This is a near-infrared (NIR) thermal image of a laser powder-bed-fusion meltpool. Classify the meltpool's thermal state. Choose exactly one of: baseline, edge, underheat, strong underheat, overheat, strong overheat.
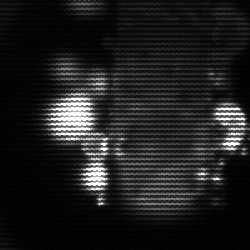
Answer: strong underheat